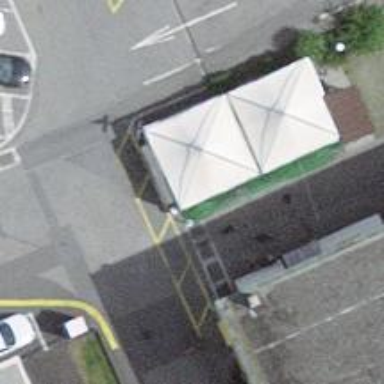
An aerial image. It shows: Supermarket.